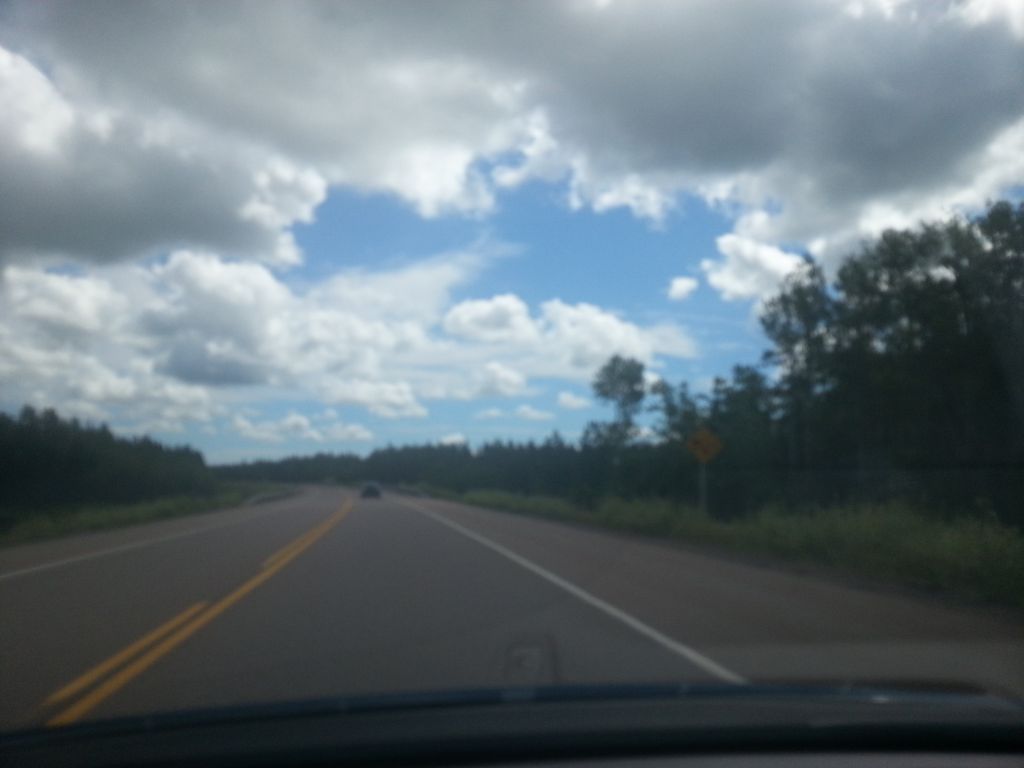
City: charlottetown